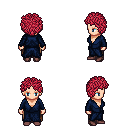
a pixel art fantasy rpg character, female body template, human, light skin, blue robe, robe skirt, ruby red curly afro hairstyle, maroon shoes, four views (front, back, left, right), 2x2 character sprite sheet, small pixel art, hard edges, no anti-aliasing